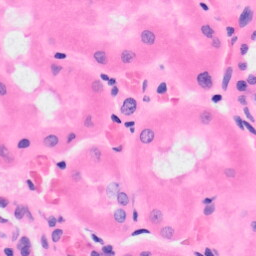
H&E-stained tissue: Kidney